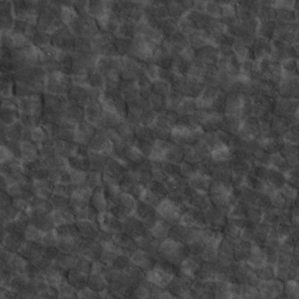
Label: non_frost